Question: I was researching a similar issue with this <URL> with a slight difference.
This is the script to recreate in SQL Server 2012 Management Studio:
'''
CREATE TABLE #Tickets
(
TId1 varchar(6),
TId2 varchar(6),
TSubmitBy varchar(200),
TDate DATE
);
CREATE TABLE #TiktProcess
(
TId1 VARCHAR(6),
TId2 VARCHAR(6),
TProcessDesc VARCHAR(100),
TProcessStatus varchar(50),
TProcessFullName varchar(200),
TProcessRecDate Date
);
INSERT INTO #Tickets (TId1, TId2, TSubmitBy, TDate)
VALUES ('Tikt22', '111111', 'ASmith', '2022-05-01'),
('Tikt22', '111112', 'BSmith', '2022-05-01');
INSERT INTO #TiktProcess (TId1, TId2, TProcessDesc, TProcessStatus, TProcessFullName, TProcessRecDate)
VALUES ('Tikt22', '111111', 'Ticket Submitted', 'Submitted', 'ASmith', '2022-05-01'),
('Tikt22', '111111', 'Ticket Submitted', 'Accepted', 'AJohnson', '2022-05-02'),
('Tikt22', '111111', 'Review New', 'Work In Progress', 'AWilliams', '2022-05-02'),
('Tikt22', '111111', 'Review New', 'Assigned', 'AWilliams', '2022-05-05'),
('Tikt22', '111111', 'Assigned Team1', 'Assigned', 'ABrown', '2022-05-05'),
('Tikt22', '111111', 'Assigned Team1', 'On Hold', 'BJones', '2022-05-13'),
('Tikt22', '111111', 'Assigned Team2', 'Assigned', 'AGarcia', '2022-05-05'),
('Tikt22', '111111', 'Assigned Team2', 'Work In Progress', 'CSmith', '2022-05-06'),
('Tikt22', '111111', 'Assigned Team2', 'Waiting on Customer', 'BMiller', '2022-05-17'),
('Tikt22', '111111', 'Assigned Team2', 'Accepted', 'ADavis', '2022-02-26'),
('Tikt22', '111111', 'Assigned Team1', 'Customer Approve', 'CBrown', '2022-05-13');
SELECT
A.TId1,
B.TProcessDesc, B.TProcessStatus, B.TProcessRecDate, B.TProcessFullName,
[duration] = DATEDIFF (day, B.TProcessRecDate,
LEAD (B.TProcessRecDate, 1, B.TProcessRecDate) OVER (PARTITION BY B.TProcessDesc
ORDER BY B.TProcessRecDate)),
[total_duration] = -DATEDIFF (day, B.TProcessRecDate,
FIRST_VALUE(B.TProcessRecDate) OVER (PARTITION BY B.TProcessDesc ORDER BY B.TProcessRecDate))
FROM
#Tickets A
JOIN
#TiktProcess B ON A.TId1 = B.TId1
AND A.TId2 = B.TId2
WHERE
B.TId2 = '111111'
/* Desired Results - Question 1
TId1 TId2 TProcessDesc Total_Duration
Tikt22 111111 Ticket Submitted 1
Tikt22 111111 Review New 3
Tikt22 111111 Assigned Team 1 8
Tikt22 111111 Assigned Team 1 80
Desired Results - Question 2
TId1 TId2 TProcessDesc Total_Duration TProcessStatus
Tikt22 111111 Ticket Submitted 1 Submitted, Accepted
Tikt22 111111 Review New 3 Assigned, Work In Progress
Tikt22 111111 Assigned Team 1 8 Assigned, On Hold, Customer Approve
Tikt22 111111 Assigned Team 1 80
*/
DROP TABLE #Tickets;
DROP TABLE #TiktProcess;
'''
When I run my select, I get the following:

1. My question is how do I get total_duration for each TProcessDesc from the 1st entry to the last entry? For example,
2. Is it possible to concatenate TProcessStatus with the results from question 1?
Thank you
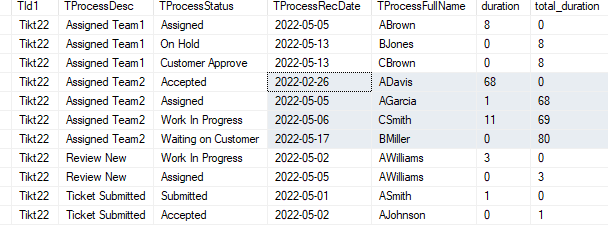
Answer: This is really ugly in SQL Server 2012:
'''
SELECT TP.TId1, TP.TId2, TP.TProcessDesc,
TProcessStatuses = STUFF((SELECT CONCAT(',', TP2.TProcessStatus)
FROM #TiktProcess AS TP2
WHERE TP2.TId1 = TP.TId1
AND TP2.TId2 = TP.TId2
AND TP2.TProcessDesc = TP.TProcessDesc
FOR XML PATH(''), TYPE).value(N'./text()[1]', N'varchar(max)'),1,1,''),
Total_Duration = DATEDIFF(DAY, MIN(TP.TProcessRecDate), MAX(TP.TProcessRecDate))
FROM #Tickets AS T
INNER JOIN #TiktProcess AS TP
ON T.TId1 = TP.TId1 and T.TId2 = TP.TId2 where TP.TId2 = '111111'
GROUP BY TP.TId1, TP.TId2, TP.TProcessDesc;
'''
In SQL Server 2017+, you can use the much tidier:
'''
SELECT T.TId1, T.TId2, TP.TProcessDesc,
TProcessStatuses = STRING_AGG(TP.TProcessStatus, ','),
Total_Duration = DATEDIFF(DAY, MIN(TP.TProcessRecDate), MAX(TP.TProcessRecDate))
FROM #Tickets AS T
INNER JOIN #TiktProcess AS TP
ON T.TId1 = TP.TId1 and T.TId2 = TP.TId2 where TP.TId2 = '111111'
GROUP BY T.TId1, T.TId2, TP.TProcessDesc;
'''
Both produce the same results:
>
| TId1 | TId2 | TProcessDesc | TProcessStatuses | Total_Duration |
| ---- | ---- | ------------ | ---------------- | -------------- |
| Tikt22 | 111111 | Assigned Team1 | Assigned,On Hold,Customer Approve | 8 |
| Tikt22 | 111111 | Assigned Team2 | Assigned,Work In Progress,Waiting on Customer,Accepted | 80 |
| Tikt22 | 111111 | Review New | Work In Progress,Assigned | 3 |
| Tikt22 | 111111 | Ticket Submitted | Submitted,Accepted | 1 |
- <URL>
More on string aggregation specifically:
- <URL>
As an aside, please don't use <URL>.